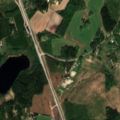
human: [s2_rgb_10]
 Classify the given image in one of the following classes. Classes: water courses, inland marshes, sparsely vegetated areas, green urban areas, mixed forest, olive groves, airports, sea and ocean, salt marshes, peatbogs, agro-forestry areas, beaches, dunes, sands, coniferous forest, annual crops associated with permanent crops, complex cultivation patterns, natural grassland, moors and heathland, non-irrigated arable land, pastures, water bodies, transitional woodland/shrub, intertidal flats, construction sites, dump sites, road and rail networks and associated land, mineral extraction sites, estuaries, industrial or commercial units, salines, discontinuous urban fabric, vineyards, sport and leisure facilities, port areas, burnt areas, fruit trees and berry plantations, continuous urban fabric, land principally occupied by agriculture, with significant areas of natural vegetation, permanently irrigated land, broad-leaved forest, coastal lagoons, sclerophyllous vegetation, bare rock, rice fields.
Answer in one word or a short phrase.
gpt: non-irrigated arable land, land principally occupied by agriculture, with significant areas of natural vegetation, coniferous forest, mixed forest